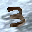
Label: 3